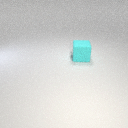
large cyan rubber cube